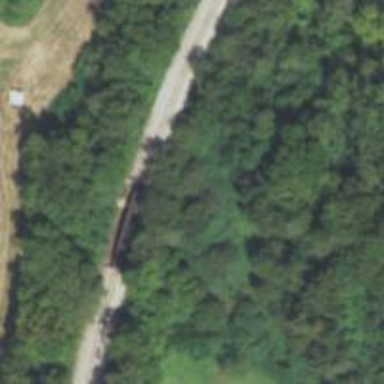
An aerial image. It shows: Railway bridge.